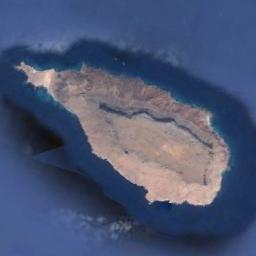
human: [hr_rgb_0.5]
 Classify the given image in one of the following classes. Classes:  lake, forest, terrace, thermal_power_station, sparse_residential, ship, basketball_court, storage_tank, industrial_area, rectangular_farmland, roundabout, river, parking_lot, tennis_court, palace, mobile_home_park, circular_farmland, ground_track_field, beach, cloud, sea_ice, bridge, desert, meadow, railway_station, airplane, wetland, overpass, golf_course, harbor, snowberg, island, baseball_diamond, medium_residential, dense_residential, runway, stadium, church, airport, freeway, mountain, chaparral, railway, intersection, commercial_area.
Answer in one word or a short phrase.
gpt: island